Field crop: maize
Growth stage: 2
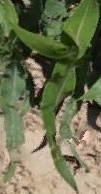
Species: maize